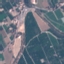
Land use / land cover class: PermanentCrop